Question: In a couple of weeks I will be joining a project that (currently) uses LabView for development. To get myself at least somewhat familiar before this happens I have been creating some simple projects in the trial version of the software. Someone challenged me to write a simple program that could preform simple division without using the division operator.
I've written the program successfully, but my main 'while' loop seems to run one too many times. Here is my program:

The user inputs a dividend and divisor and the program will continually subtract the divisor from the dividend until the dividend becomes <= 0, at which point it break. The program runs successfully, but when the loop finally stops the dividend always equals x below 0 (where x is whatever number the divisor is). While debugging the application I found the problem, when the loop comparison happens for the final time the dividend will equal 0 and evaluate to 'false' the code inside the loops executes one last time before the loop breaks. This is what I would expect from a do-while loop, but not a simple while.
Just to prove to myself that it wasn't an (hopefully) obvious logic error I wrote (what I consider to be) <URL> that does exactly what I expect.
I've spent a long time googling, staring at it, I even did it on paper but I cannot figure out why it doesn't do what I expect. What gives?
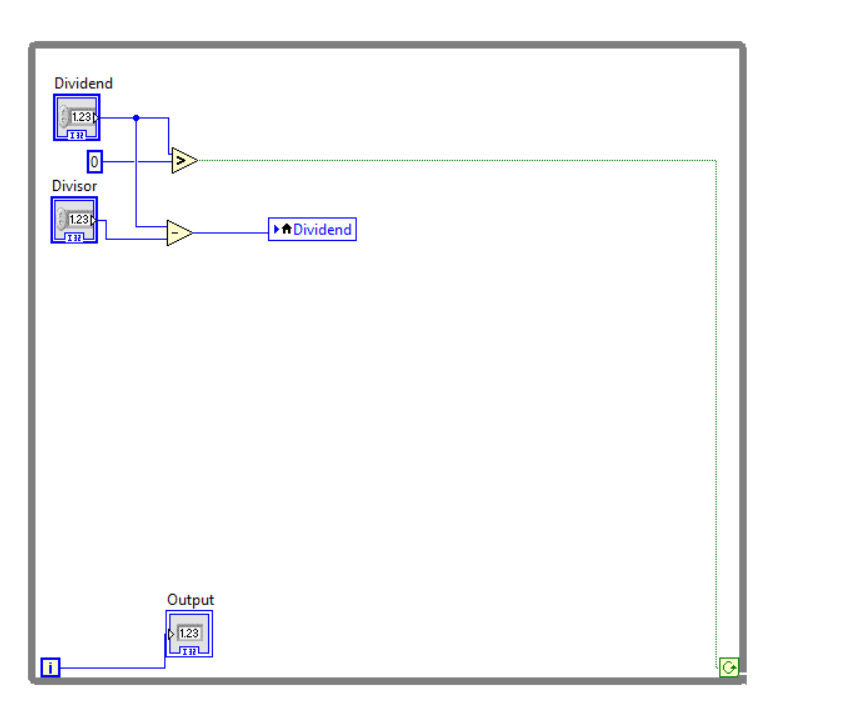
Answer: LabVIEW executes it's code according to the <URL>. Moreover, subtraction and comparison are happening simultaneously.
The code you have is largely equivalent to (except that comparison with 0 happens on a temporary value in the wire) :
'''
dividend = YYY
divisor = XXX
dividend = dividend - divisor
while dividend > 0:
dividend = dividend - divisor
'''
If you'll be really getting into LabVIEW I strongly suggest you avoid using local variables. Many times (including this one) they are bad. Do it like this instead:

This is a snipplet, so if you drag this file from explorer and drop it onto your BD it will appear as a piece of code (LV2014).